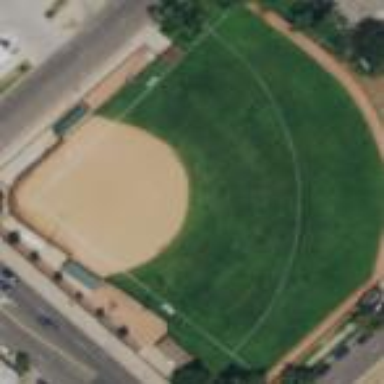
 perfect for sports and leisure activities."